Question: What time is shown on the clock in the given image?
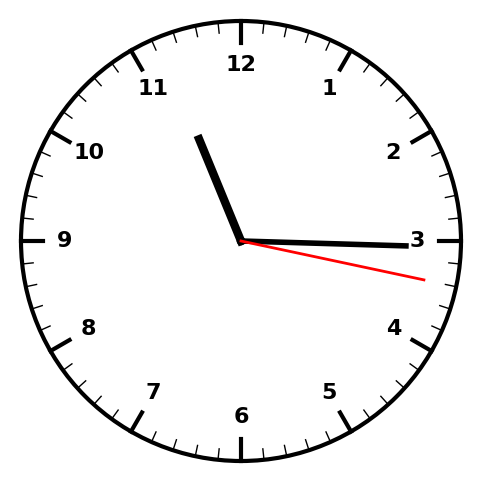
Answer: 11:15:17